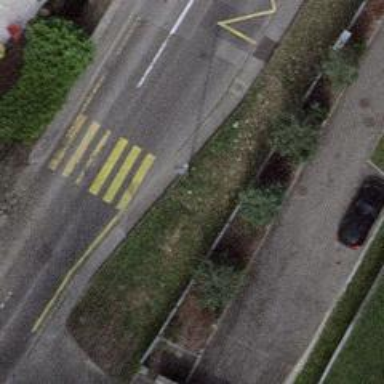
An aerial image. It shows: Asphalt footway with crossing.